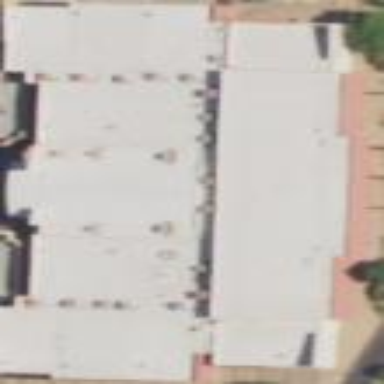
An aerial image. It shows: Cinema building.